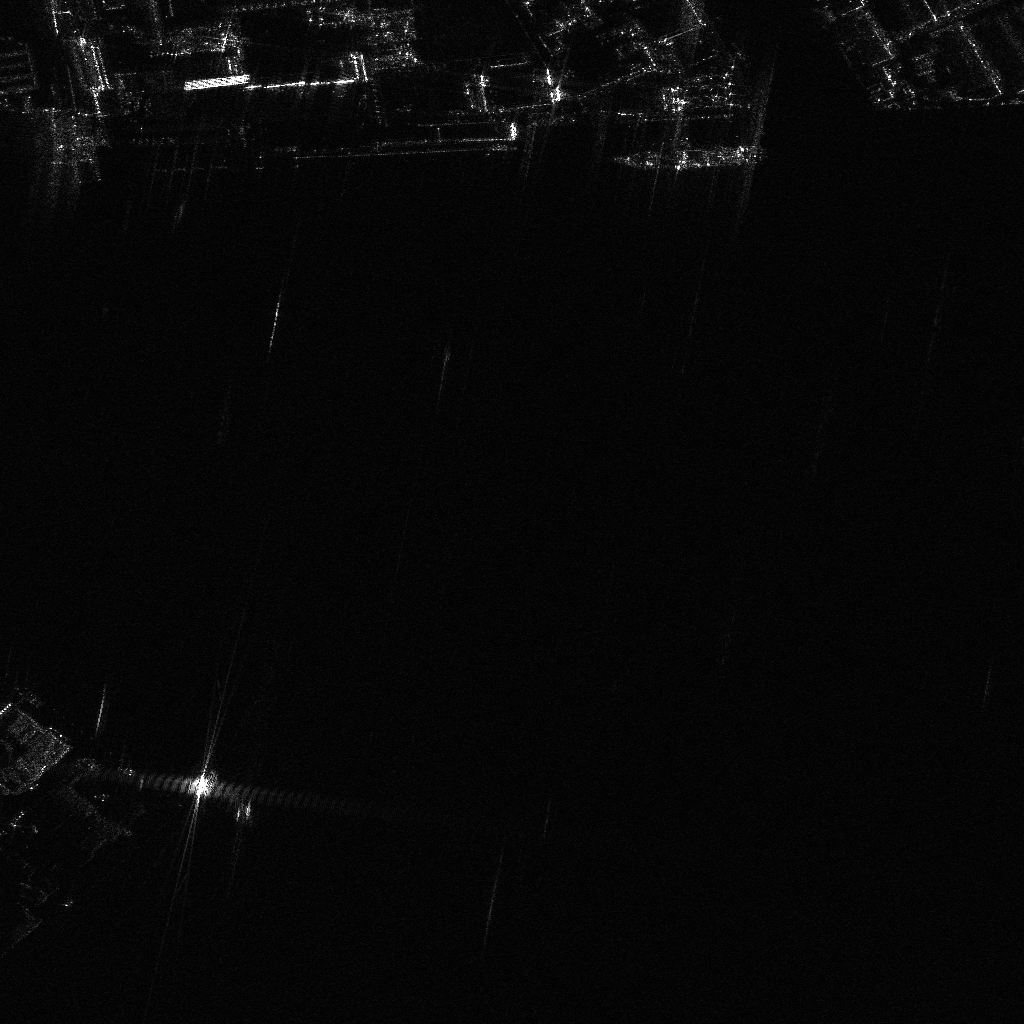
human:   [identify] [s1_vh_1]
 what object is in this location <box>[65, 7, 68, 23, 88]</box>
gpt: <ref>1 medium ore-oil at the top</ref>